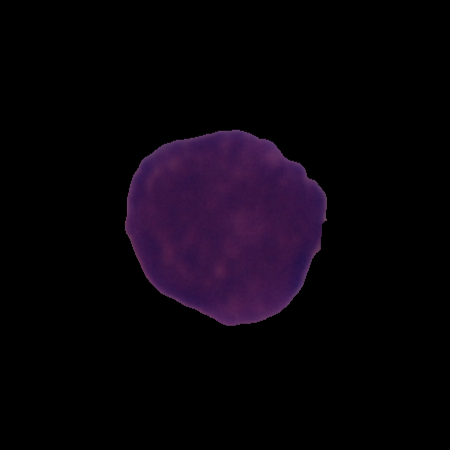
Label: cancer